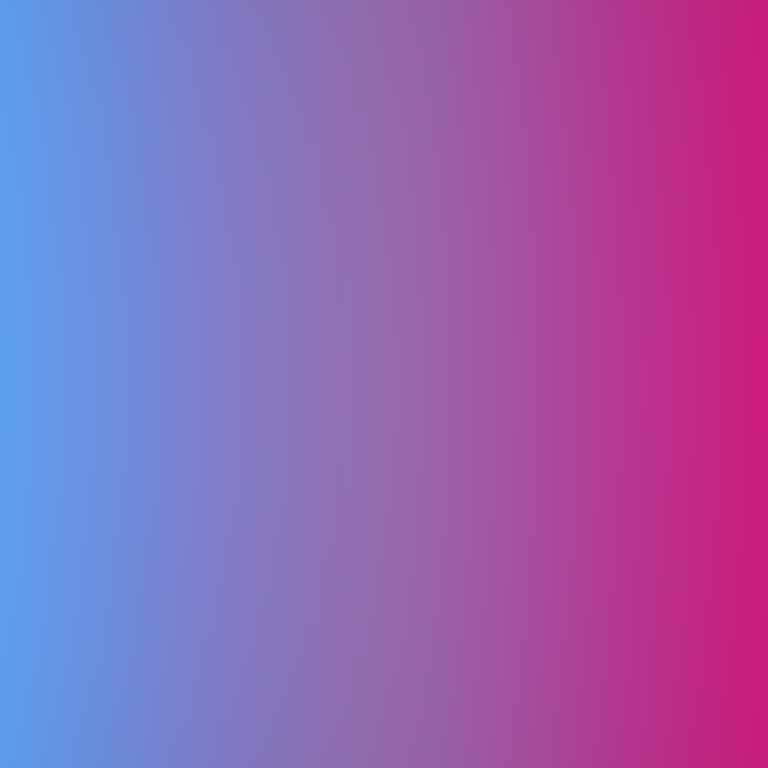
Abstract light effect, smooth gradient from cool blue to vibrant magenta, serene atmosphere, soft glow, no room, no furniture, no objects.